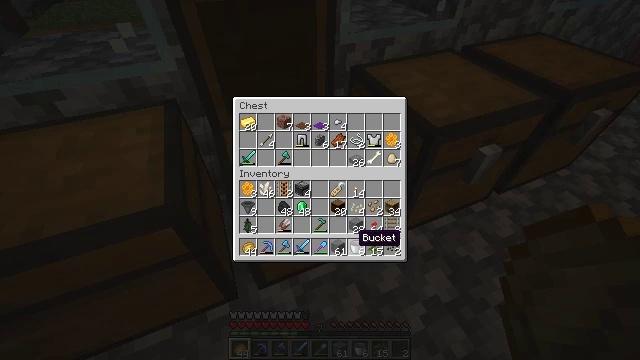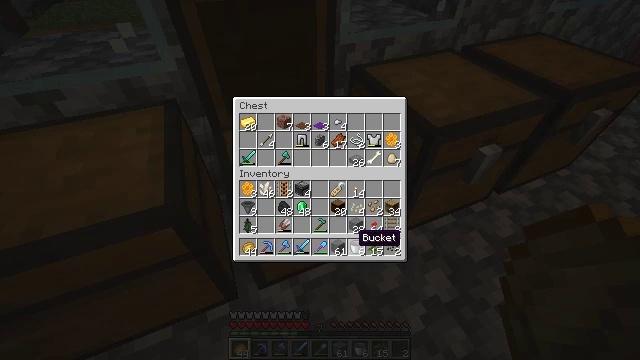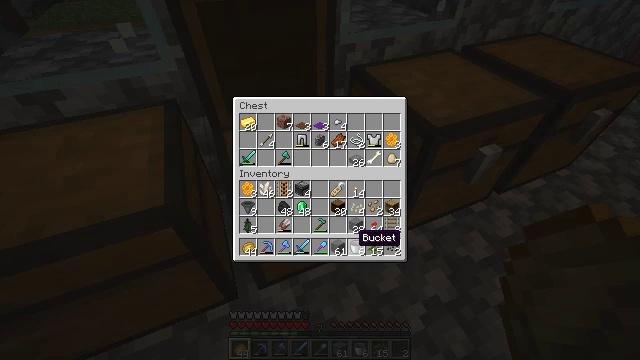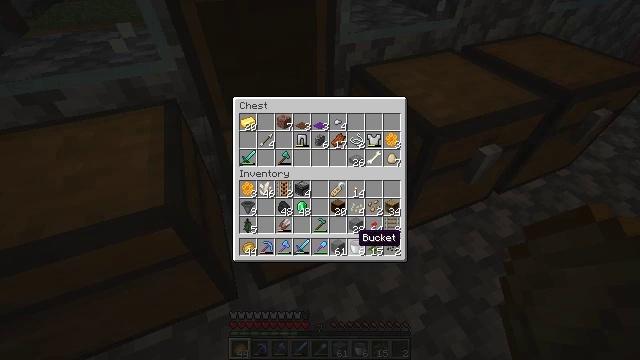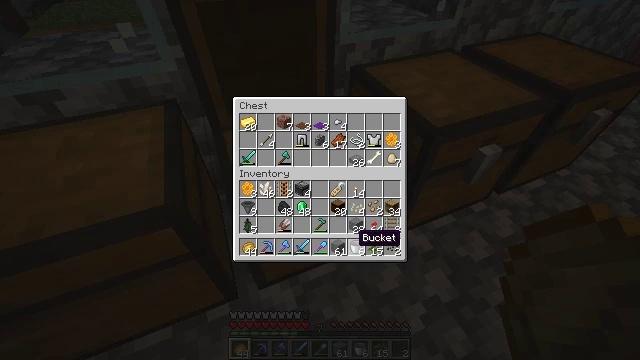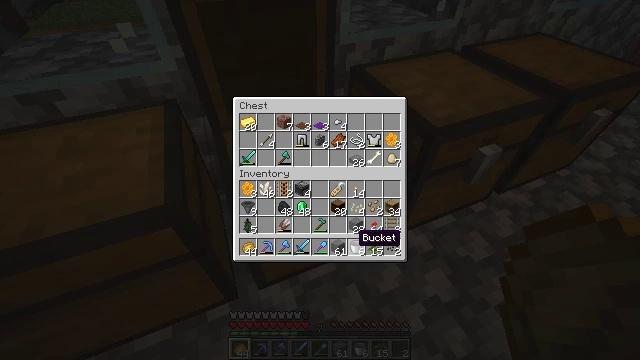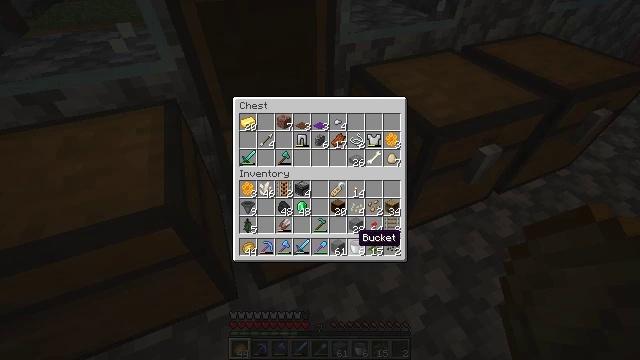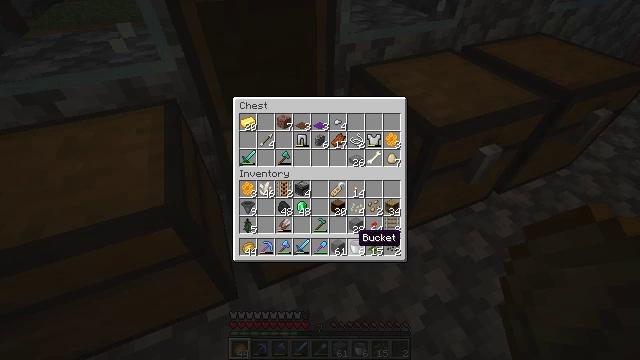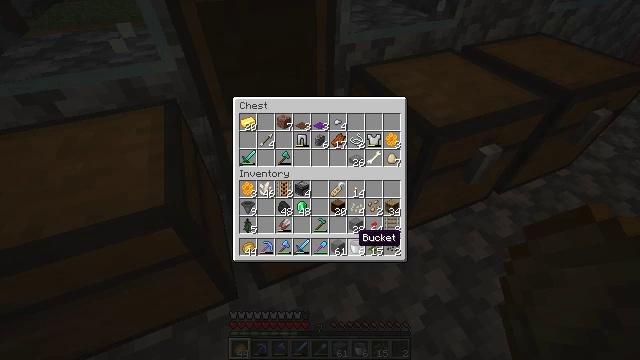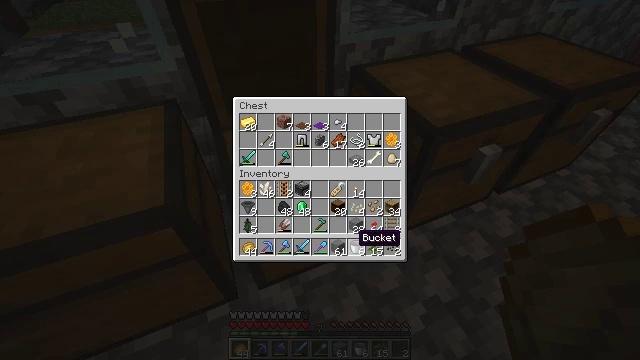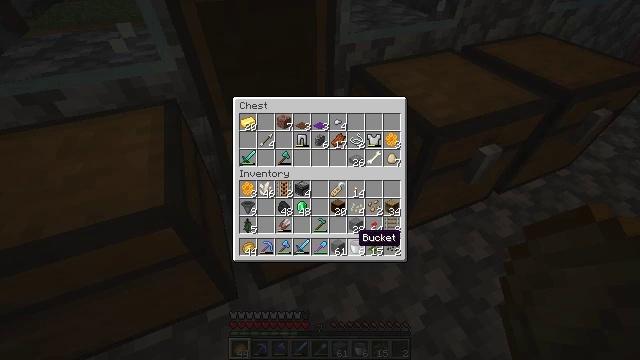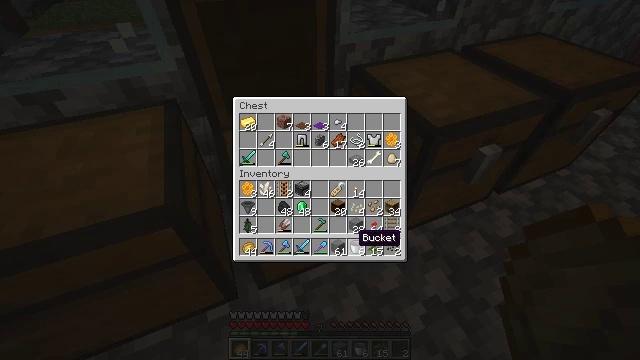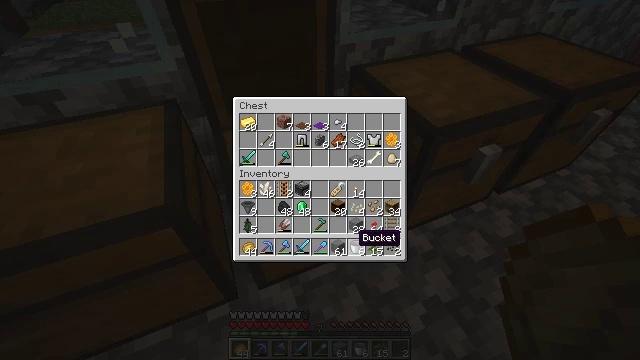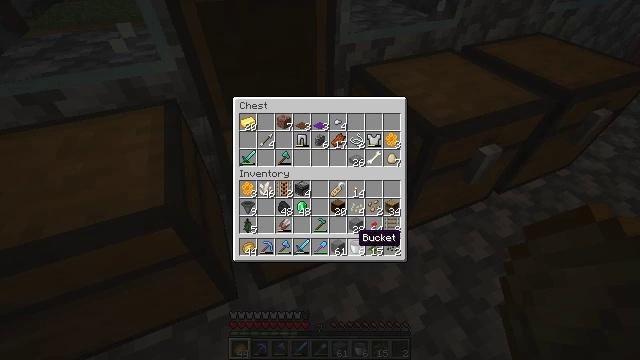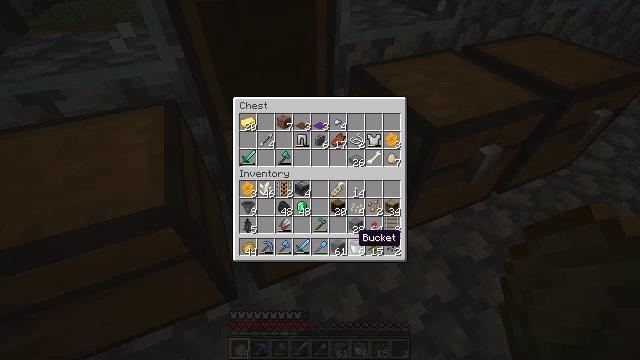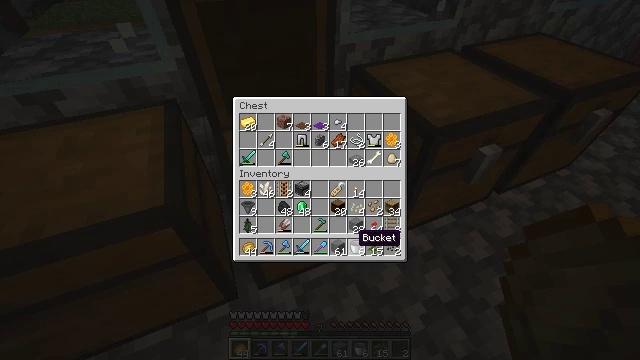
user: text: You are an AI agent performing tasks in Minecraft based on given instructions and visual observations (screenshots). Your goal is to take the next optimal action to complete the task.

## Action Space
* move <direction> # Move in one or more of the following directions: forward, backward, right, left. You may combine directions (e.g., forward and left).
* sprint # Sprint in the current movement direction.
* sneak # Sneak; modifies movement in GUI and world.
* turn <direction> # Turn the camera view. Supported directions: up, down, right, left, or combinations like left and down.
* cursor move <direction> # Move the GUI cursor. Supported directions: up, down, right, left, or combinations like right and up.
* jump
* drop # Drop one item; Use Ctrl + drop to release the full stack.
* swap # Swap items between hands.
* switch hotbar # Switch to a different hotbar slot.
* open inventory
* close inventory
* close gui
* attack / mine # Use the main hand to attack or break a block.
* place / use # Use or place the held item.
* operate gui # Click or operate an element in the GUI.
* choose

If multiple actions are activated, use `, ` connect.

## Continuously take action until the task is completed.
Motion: motion action
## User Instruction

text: Recover the brewing stand by mining it.
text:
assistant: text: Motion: no_op
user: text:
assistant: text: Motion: no_op
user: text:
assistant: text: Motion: no_op
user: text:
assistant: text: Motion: no_op
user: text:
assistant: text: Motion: no_op
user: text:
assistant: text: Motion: no_op
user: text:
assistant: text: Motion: no_op
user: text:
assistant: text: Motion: no_op
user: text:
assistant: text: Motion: no_op
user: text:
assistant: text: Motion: no_op
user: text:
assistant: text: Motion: no_op
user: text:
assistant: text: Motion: no_op
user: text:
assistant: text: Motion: no_op
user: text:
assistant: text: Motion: no_op
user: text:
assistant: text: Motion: no_op
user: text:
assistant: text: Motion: no_op
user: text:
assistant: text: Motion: no_op
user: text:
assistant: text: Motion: no_op
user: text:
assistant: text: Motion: no_op
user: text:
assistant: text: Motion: no_op
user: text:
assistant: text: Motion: no_op
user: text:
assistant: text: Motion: no_op
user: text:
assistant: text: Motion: no_op
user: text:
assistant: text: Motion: no_op
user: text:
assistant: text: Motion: no_op
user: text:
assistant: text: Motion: no_op
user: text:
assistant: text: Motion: no_op
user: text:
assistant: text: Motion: no_op
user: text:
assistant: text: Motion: no_op
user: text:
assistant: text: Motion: no_op